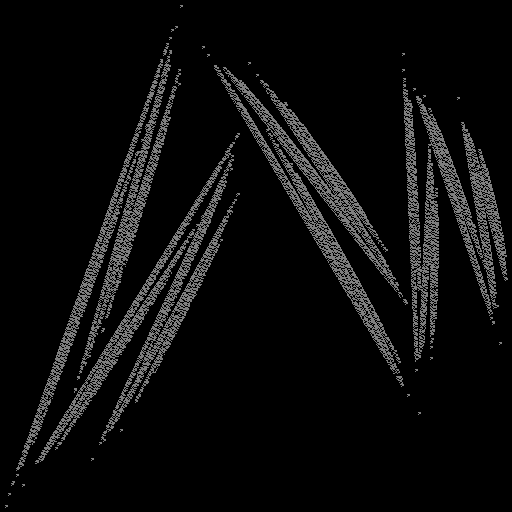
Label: bamboofern